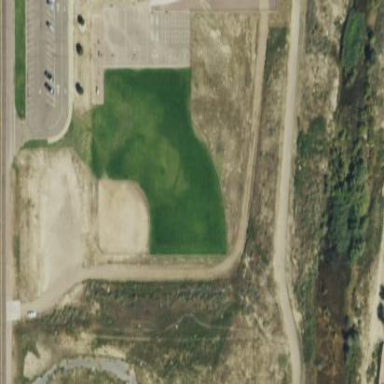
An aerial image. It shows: Baseball pitch for leisure and sports activities.